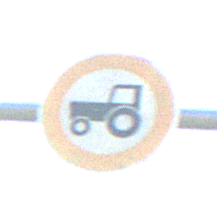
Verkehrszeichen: VerbotKraftfahrzeugeZuegeNichtSchneller25
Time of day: MorningAfternoon
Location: Outdoor (Suburban)
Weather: Clear
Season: NotSpecified
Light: Natural